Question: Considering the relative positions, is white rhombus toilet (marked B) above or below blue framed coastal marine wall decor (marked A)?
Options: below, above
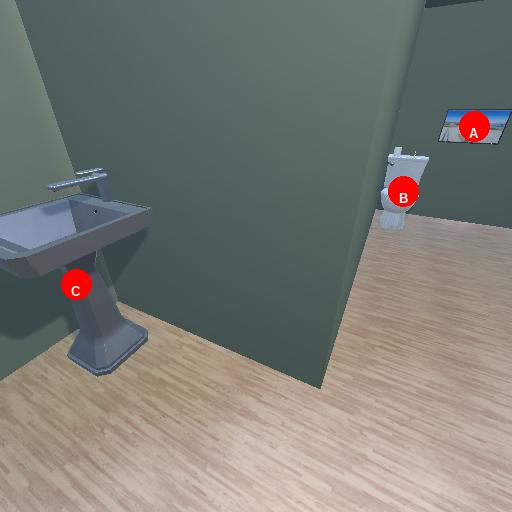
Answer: below